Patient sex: M
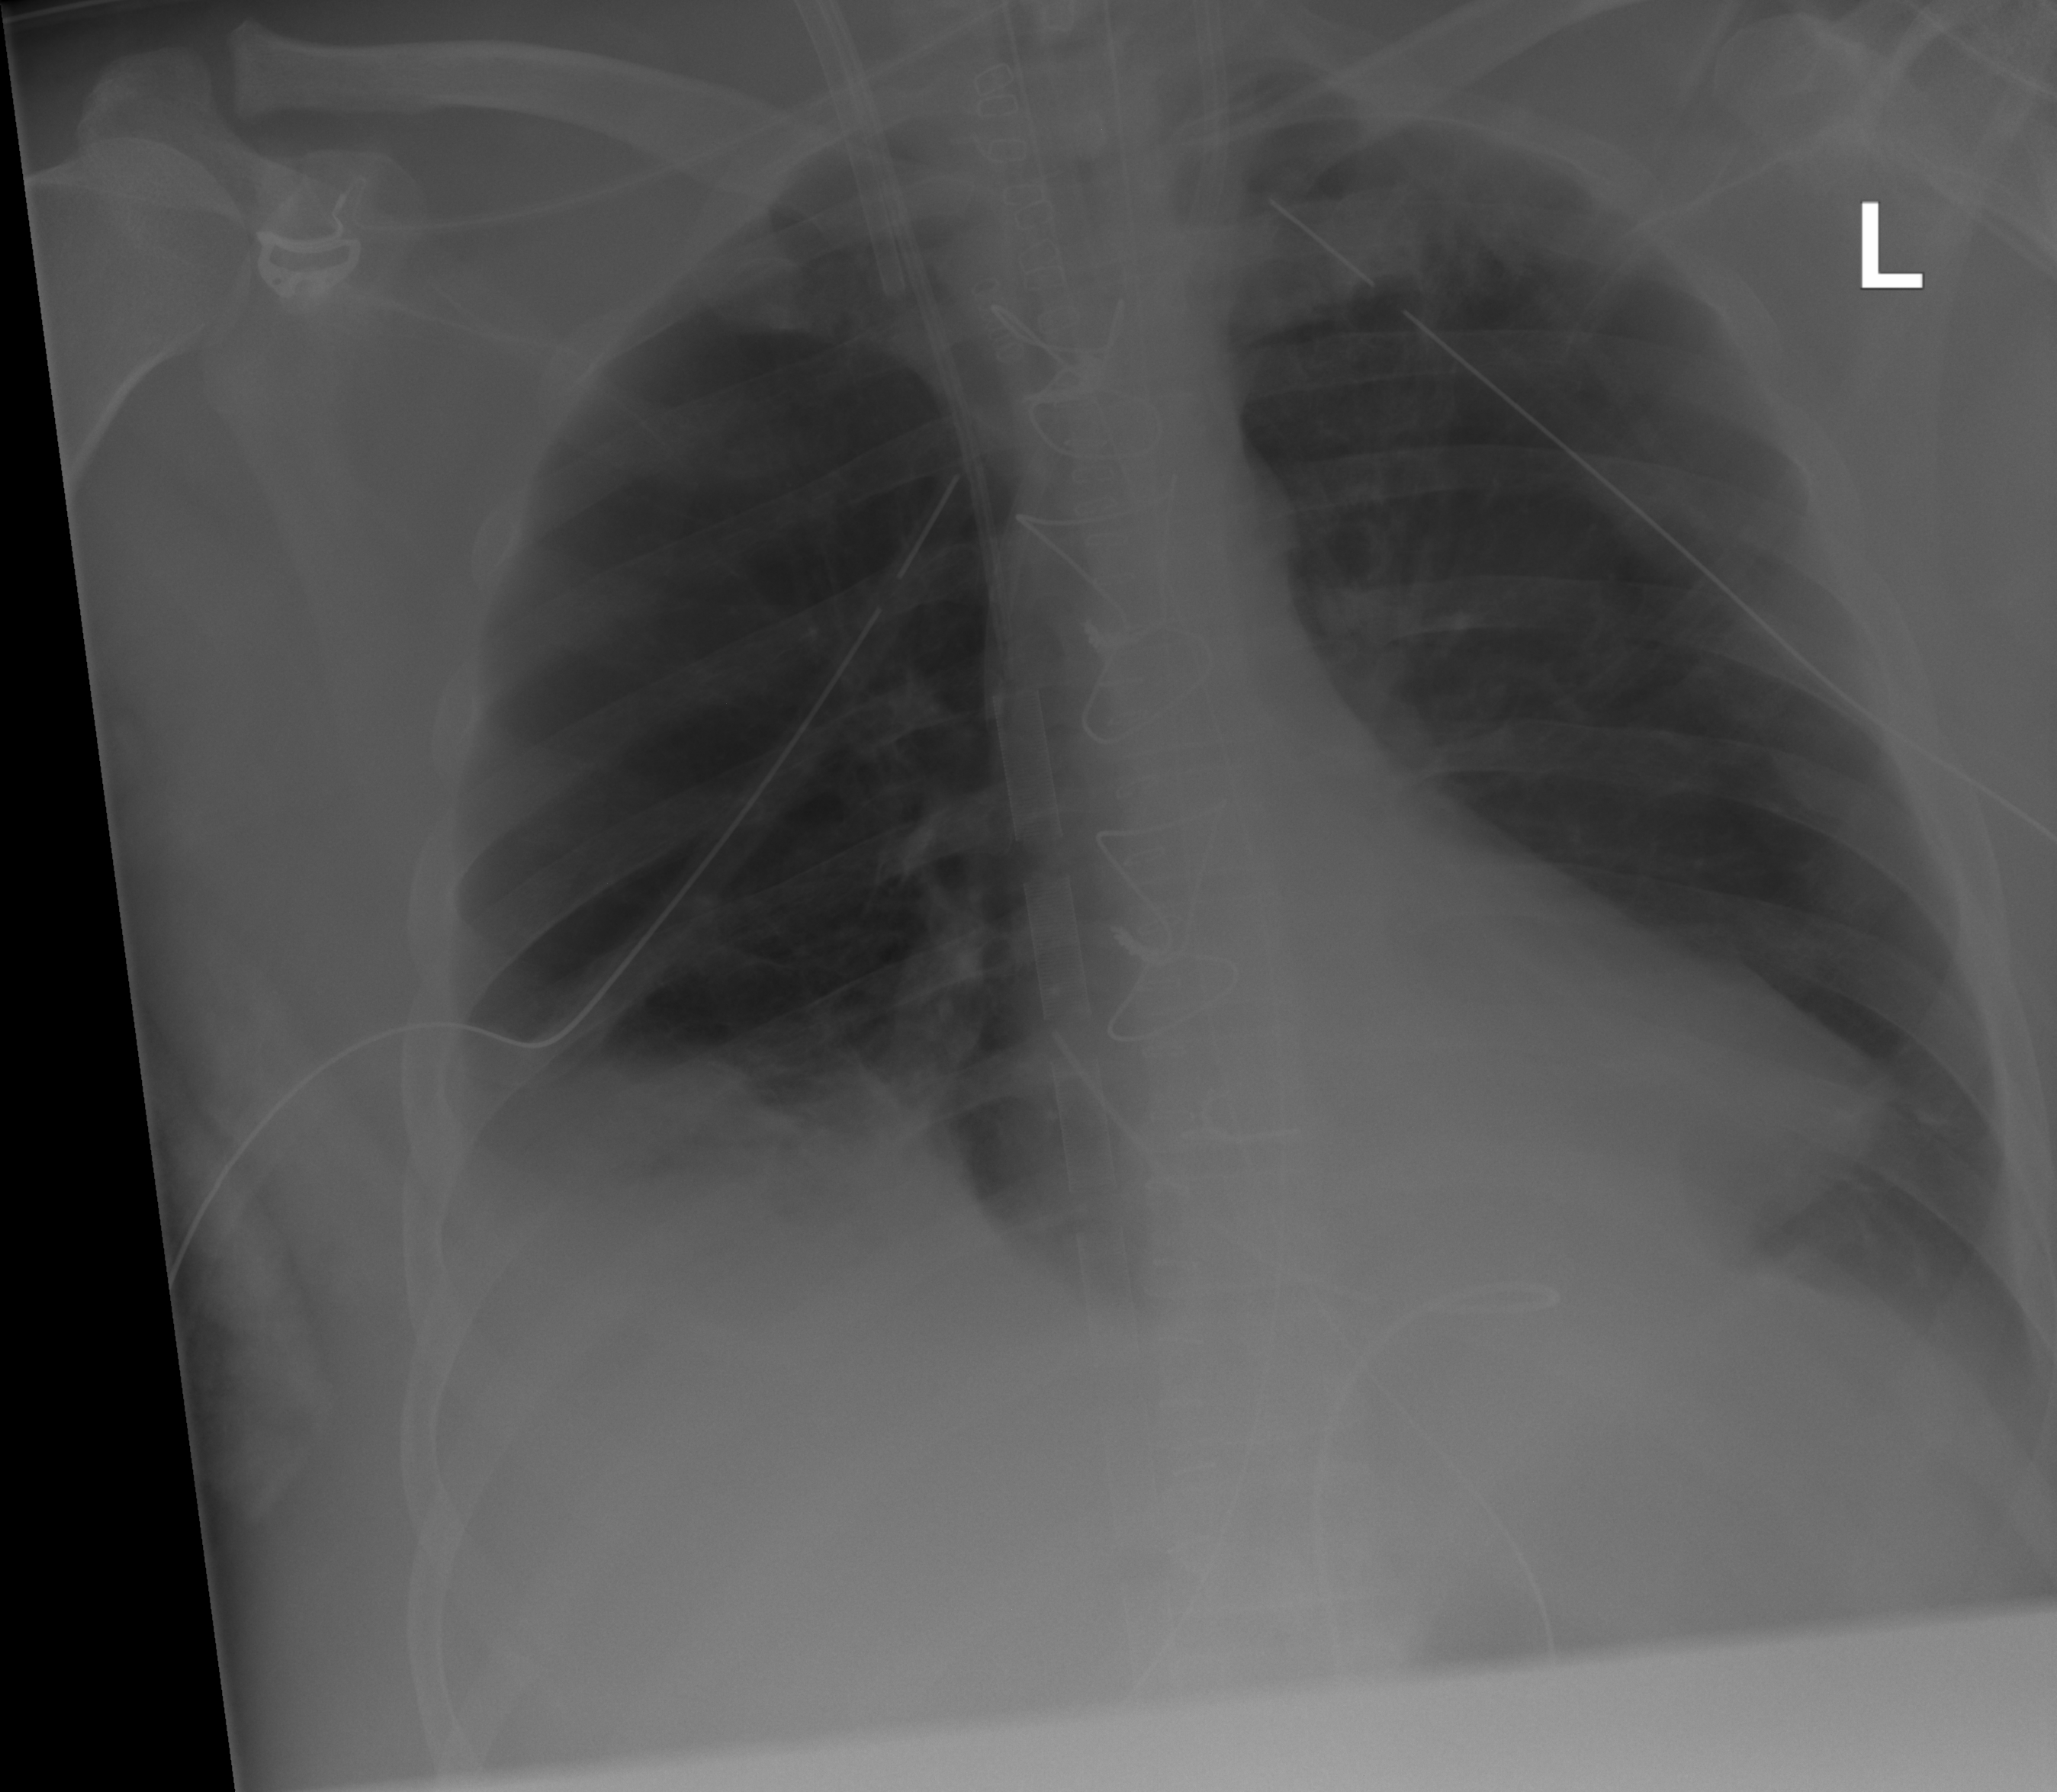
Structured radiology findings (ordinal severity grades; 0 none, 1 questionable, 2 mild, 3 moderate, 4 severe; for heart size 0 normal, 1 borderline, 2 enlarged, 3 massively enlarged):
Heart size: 0
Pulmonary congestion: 0
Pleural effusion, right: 2
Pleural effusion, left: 2
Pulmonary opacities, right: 0
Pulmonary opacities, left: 0
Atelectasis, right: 2
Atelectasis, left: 1